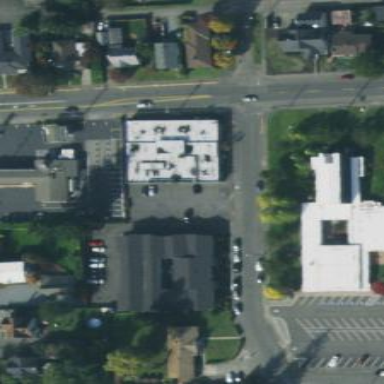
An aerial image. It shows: Commercial area.